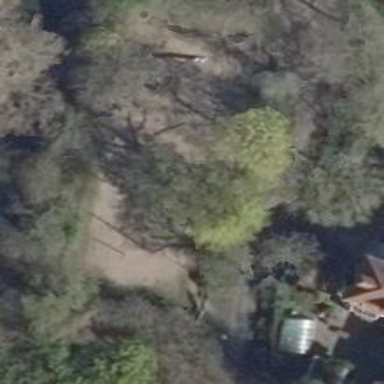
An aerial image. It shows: Deciduous broadleaved tree in park.